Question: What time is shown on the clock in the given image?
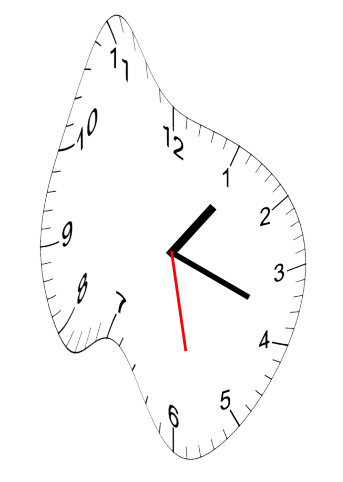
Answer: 01:18:28